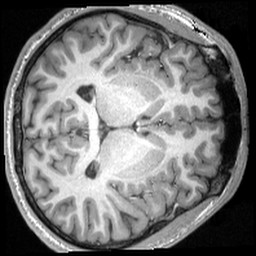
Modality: T1w
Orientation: axial